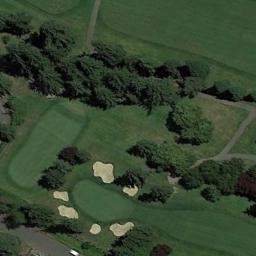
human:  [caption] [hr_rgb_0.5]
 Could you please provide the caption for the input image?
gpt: There are a lot of trees next to the golf course .

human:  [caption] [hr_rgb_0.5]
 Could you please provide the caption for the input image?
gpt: There are a few bunkers and a few paths on the large green lawn on the golf course and many trees .

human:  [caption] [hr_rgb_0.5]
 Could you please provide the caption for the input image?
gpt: There are two large bunkers and two paths .

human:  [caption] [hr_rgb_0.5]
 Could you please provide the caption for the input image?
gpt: The golf course has some fairways, Barrier trees and sandpits and some barrier trees are on both sides of the fairways .

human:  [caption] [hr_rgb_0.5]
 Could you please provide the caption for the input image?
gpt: There are six bunkers and some green trees on the golf course .